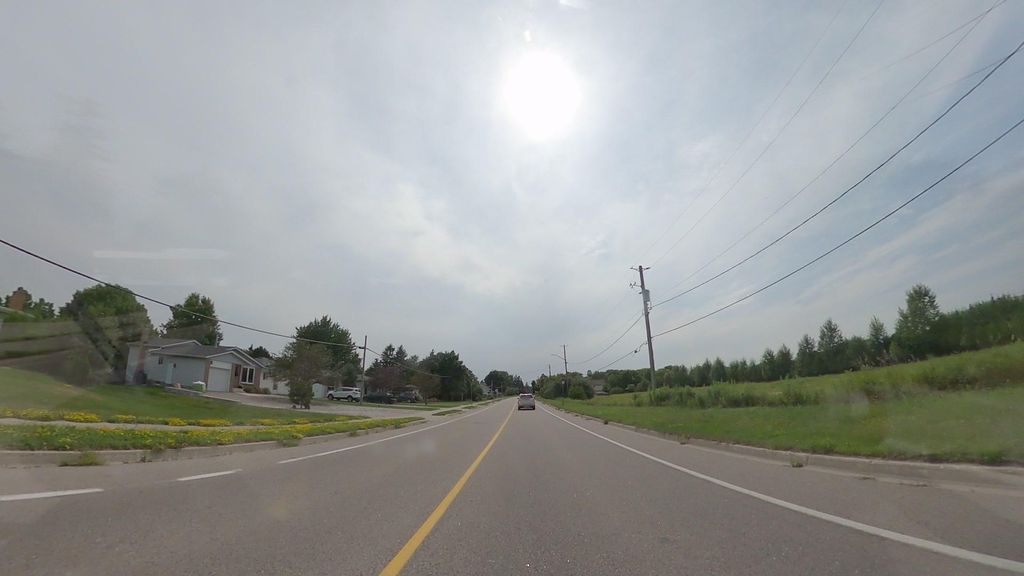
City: kitchener-waterloo